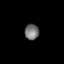
Tissue: prostate
Cell type: Epithelial cells
Senescence score: 0.3473
Nuclear area (px): 222
Mean DAPI intensity: 113.662